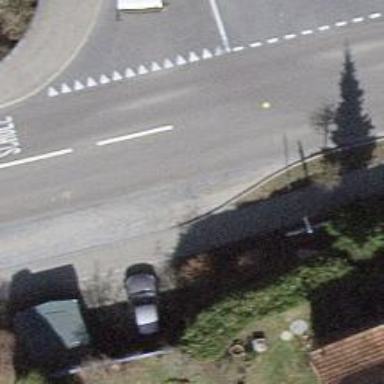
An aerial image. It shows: Bus stop with sheltered platform for public transport.